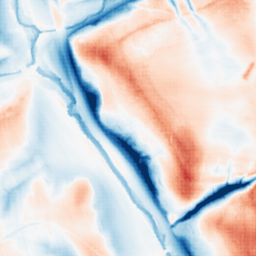
Category: classical
Decomposition family: gaussian_anisotropic
Decomposition parameters: sigma_x: 20
sigma_y: 10
Upsampling method: sinc_blackman
Upsampling parameters: scale: 4
kernel_size: 8
Upsampling scale: 4